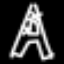
Label: The Eiffel Tower